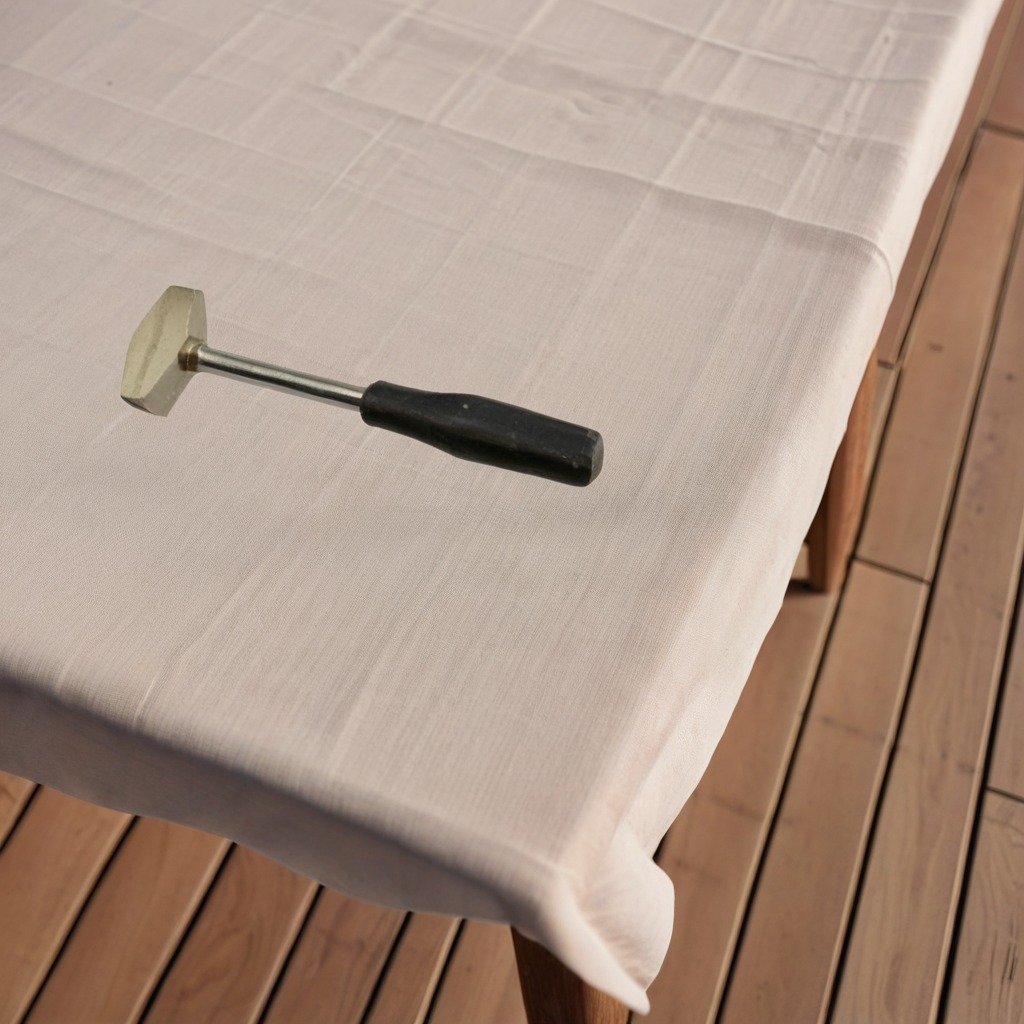
A hammer is lying on the wooden table.